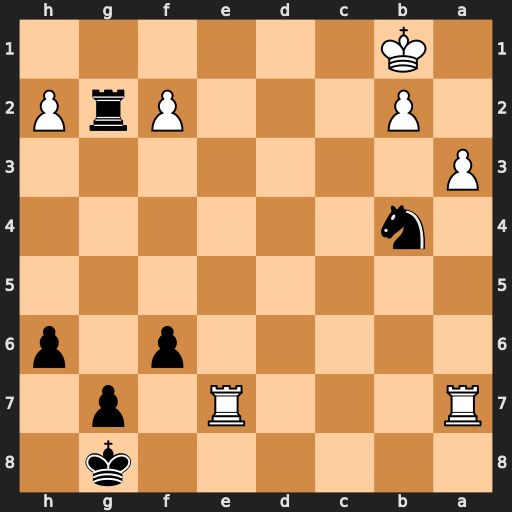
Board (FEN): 6k1/R3R1p1/5p1p/8/1n6/P7/1P3PrP/1K6
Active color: b
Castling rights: -
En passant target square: -
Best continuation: Rg1+ Re1 Rxe1#